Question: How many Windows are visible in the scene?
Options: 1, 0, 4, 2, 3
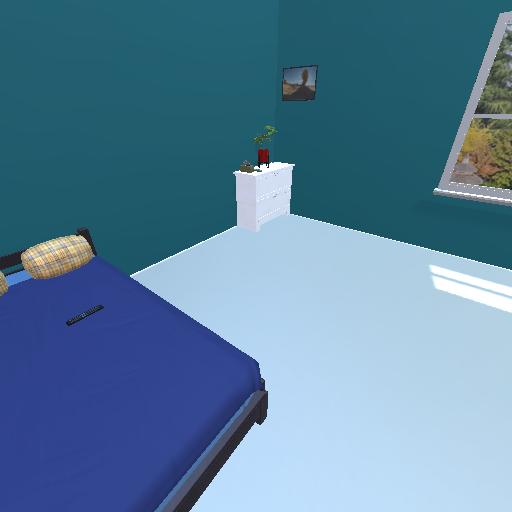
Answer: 1